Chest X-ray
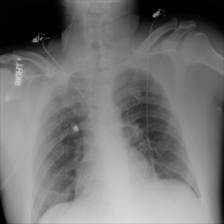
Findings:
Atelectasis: negative
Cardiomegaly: negative
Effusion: negative
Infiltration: negative
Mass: negative
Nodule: negative
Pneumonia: negative
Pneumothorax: negative
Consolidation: negative
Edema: negative
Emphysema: negative
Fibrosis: negative
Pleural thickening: negative
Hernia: negative